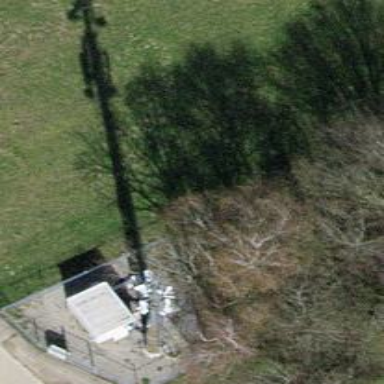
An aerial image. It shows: Communication mast tower.